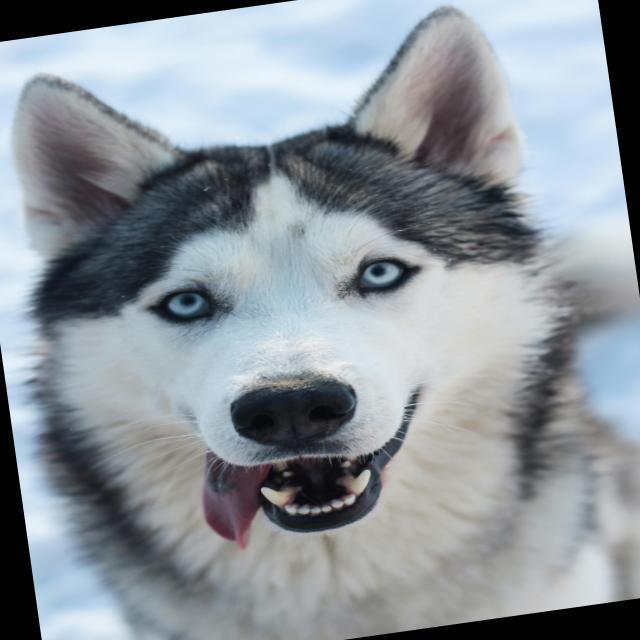
Healthy canine skin — no visible lesions, inflammation, or abnormalities. The skin and coat appear normal.